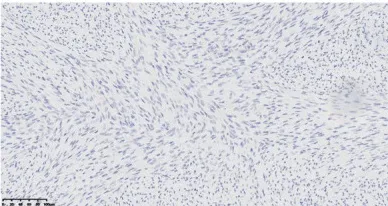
Immunohistochemical results including desmin, CD34, TRK, S100, ER, PR, and P53 are displayed (E-K, x200).
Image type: pathology (immunostaining)